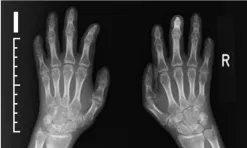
Impaired extension of the fingers.
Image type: radiology (x_ray)